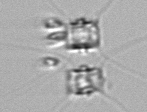
Label: Chaetoceros_didymus_TAG_external_flagellate